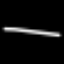
Label: line